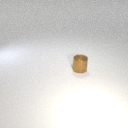
small brown metal cylinder